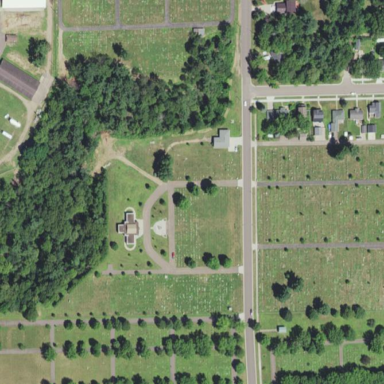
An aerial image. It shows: Cemetery with graves.